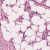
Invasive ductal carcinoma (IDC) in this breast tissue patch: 1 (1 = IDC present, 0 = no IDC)